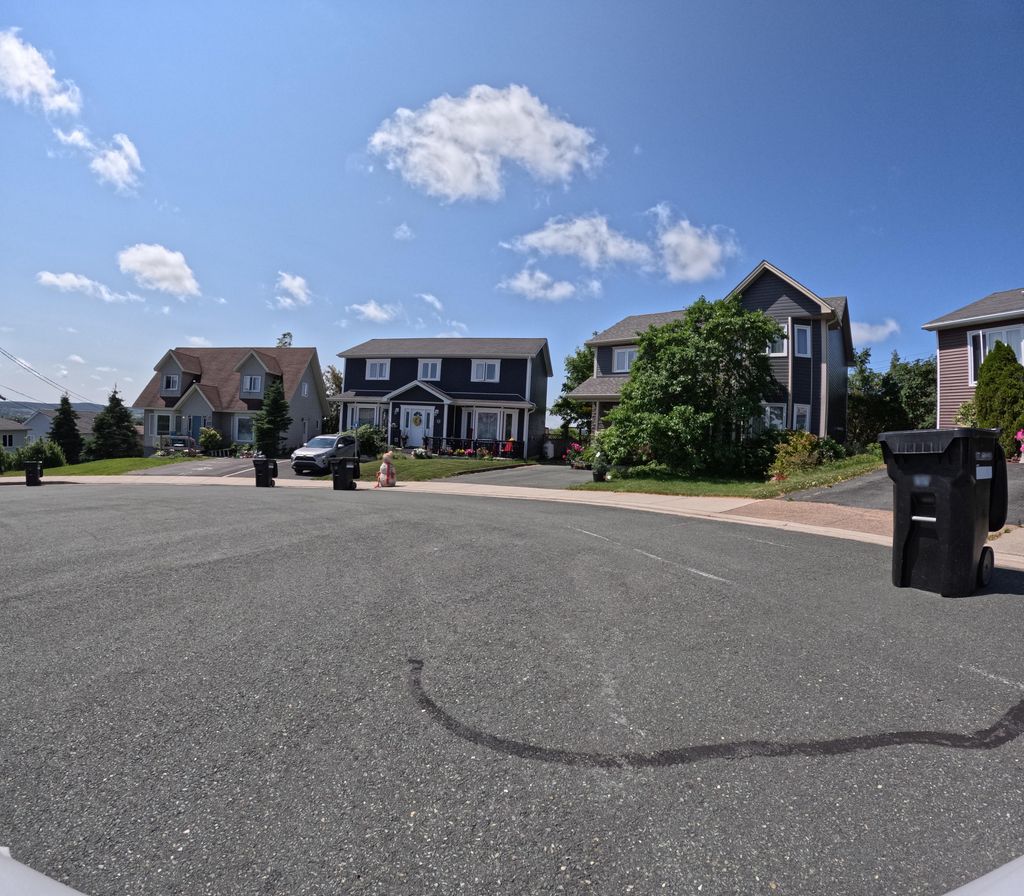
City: st_johns